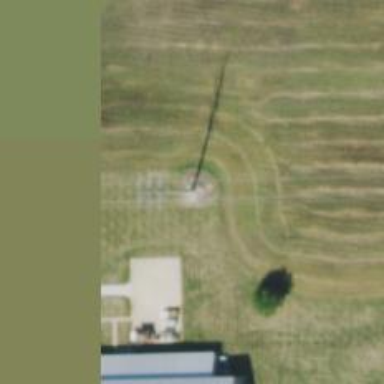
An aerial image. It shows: Power tower.